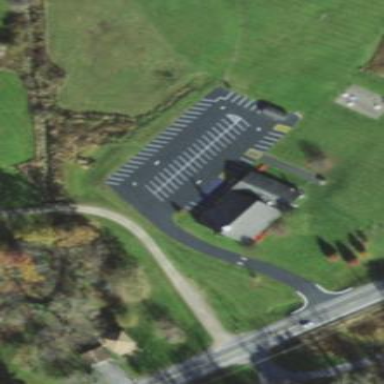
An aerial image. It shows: Paved parking area.